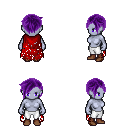
a pixel art fantasy rpg character, female body template, dark elf, purple skin, red tattered cape, white pants, purple pixie cut hairstyle, brown shoes, four views (front, back, left, right), 2x2 character sprite sheet, small pixel art, hard edges, no anti-aliasing